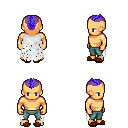
a pixel art fantasy rpg character, male body template, human, tanned skin, white tattered cape, teal pants, blue short mohawk hairstyle, brown slippers, four views (front, back, left, right), 2x2 character sprite sheet, small pixel art, hard edges, no anti-aliasing